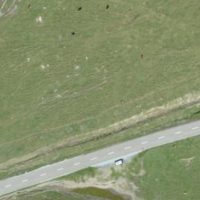
EUNIS habitat code: 26
Species observed at this site:
Aricia artaxerxes
Cyaniris semiargus
Cupido minimus
Agriades glandon